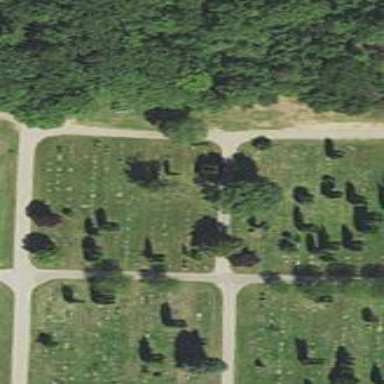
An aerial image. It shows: Sector in the cemetery.